【题型】选择题　【知识点】函数　【难度】easy
如图是函数$y=f(x)$的导函数$y=f'(x)$的图象，则下列说法正确的是（\quad）

\vspace{0.5em}
$A.$ $x=a$是函数$y=f(x)$的极小值点 \\
$B.$ 当$x=-a$或$x=b$时，函数$f(x)$的值为$0$ \\
$C.$ 函数$y=f(x)$在$(a,+\infty)$上是增函数 \\
$D.$ 函数$y=f(x)$在$(b,+\infty)$上是增函数
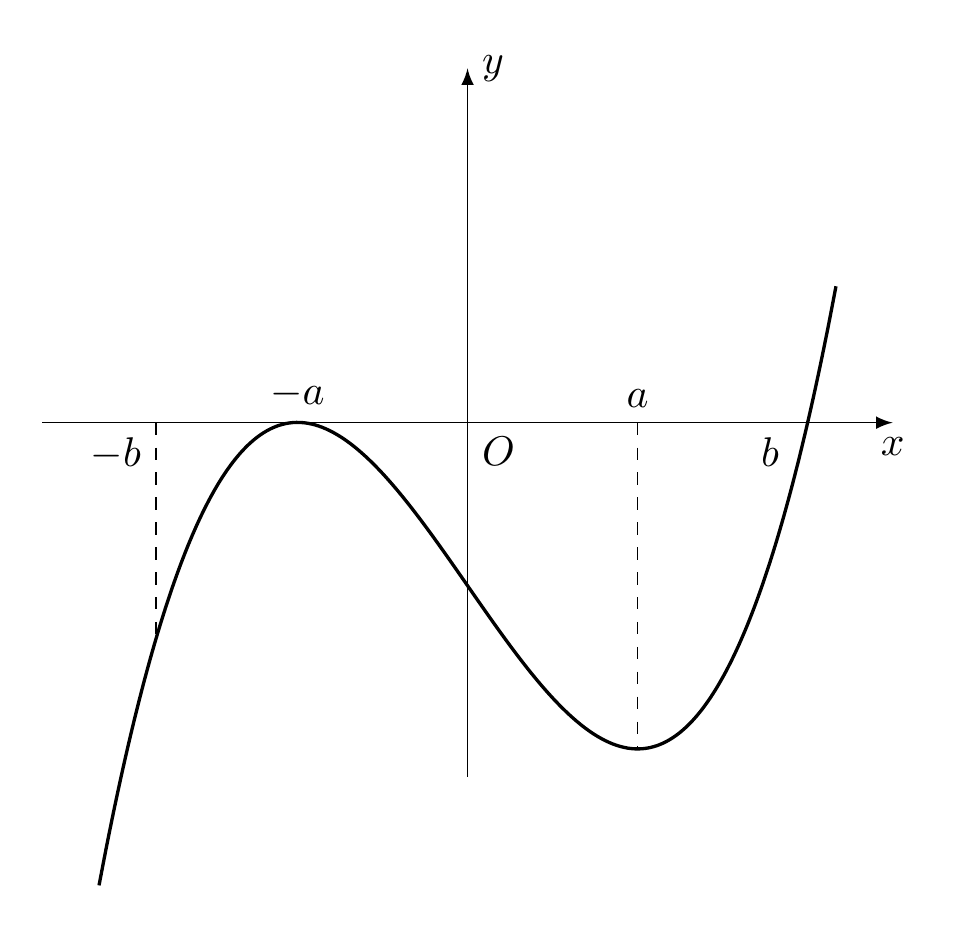
【解答】
\textbf{【答案】} $D$

\vspace{1em}
\textbf{【分析】} 结合导数与函数单调性关系可知，$f'(x)<0$，函数$f(x)$单调递减，$f'(x)>0$，函数$f(x)$单调递增，结合选项即可判断。

\vspace{1em}
\textbf{【解答】} 解：结合导数与函数单调性的关系可知，当$x<b$时，$f'(x)<0$，函数$f(x)$单调递减，

当$x>b$时，$f'(x)>0$，函数$f(x)$单调递增，

故当$x=a$时，函数取得极小值。

结合选项可知，$D$正确。

故选：$D$。

\vspace{1em}
\textbf{【点评】} 本题主要考查了导数与单调性、极值的关系的应用，属于基础试题。